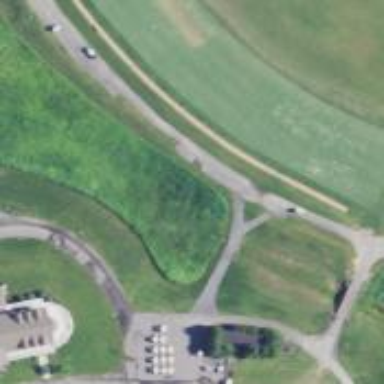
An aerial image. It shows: Path for both roads and golfers.